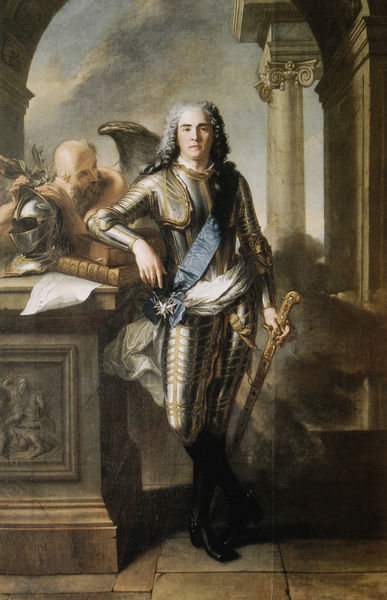
Titel: Le Comte Maurice de Saxe
Künstler: Jean-Marc Nattier
Standort: Dresden
Institution: Gemäldegalerie Alte Meister
Schlagwörter: adler, blau, flügel, gemälde, himmel, mann, schatten, weiß, wolken, frankreich, grau, haar, hell, licht, marmor, männer, profil, schwarz, stützen, säule, säulen, blick, rot, wolke, beige, alt, bart, architektur, arm, silber, sockel, stein, bild, bildnis, portrait, porträt, öl, rauch, boden, gold, haare, stehend, blatt, edelsteine, england, kontrast, locken, renaissance, rokoko, schulter, seide, pferd, reiter, engel, perücke, schärpe, relief, bücher, papier, bogen, stab, farbe, französisch, rundbogen, lehnen, könig, france, glanz, glatze, homme, metall, podest, scheide, halle, hitler, penis, panzer, stolz, alter, antike, greis, buch, zweig, fliesen, schwert, säbel, soldat, degen, helm, orden, scherpe, stiefel, herrscher, allegorie, dämon, lorbeerkranz, ritter, rüstung, kapitell, fries, portal, harnisch, voluten, brief, angewinkelt, ionisch, teufel, faun, mittelalter, geier, sombre, visier, volute, dorisch, absatz, postament, fließen, erzengel, köcher, ciel, peinture, metal, preußen, épée, bleu, perrücke, carte, colonne, roi, arcade, architecture, arc, arche, colonnes, protrait, nuage, stifel, ange, casque, sculpture, deux, louis, histoire, statue, grec, ailes, baron, croix, casques, guerre, hommes, livre, marbre, armure, bick, décoration, sol, feuille, chronos, guerrier, livres, reiterrelief, botte, carrelage, royal, ruban, grecque, mann rüstung, üstung, solonne, epé, eèe, bas-relief, médaille, dallage, rameau, aome, heaume, stature, armures, histoir